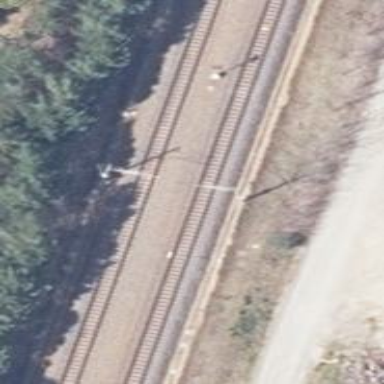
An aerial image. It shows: Milestone along the railway track with catenary mast.